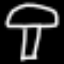
Label: mushroom